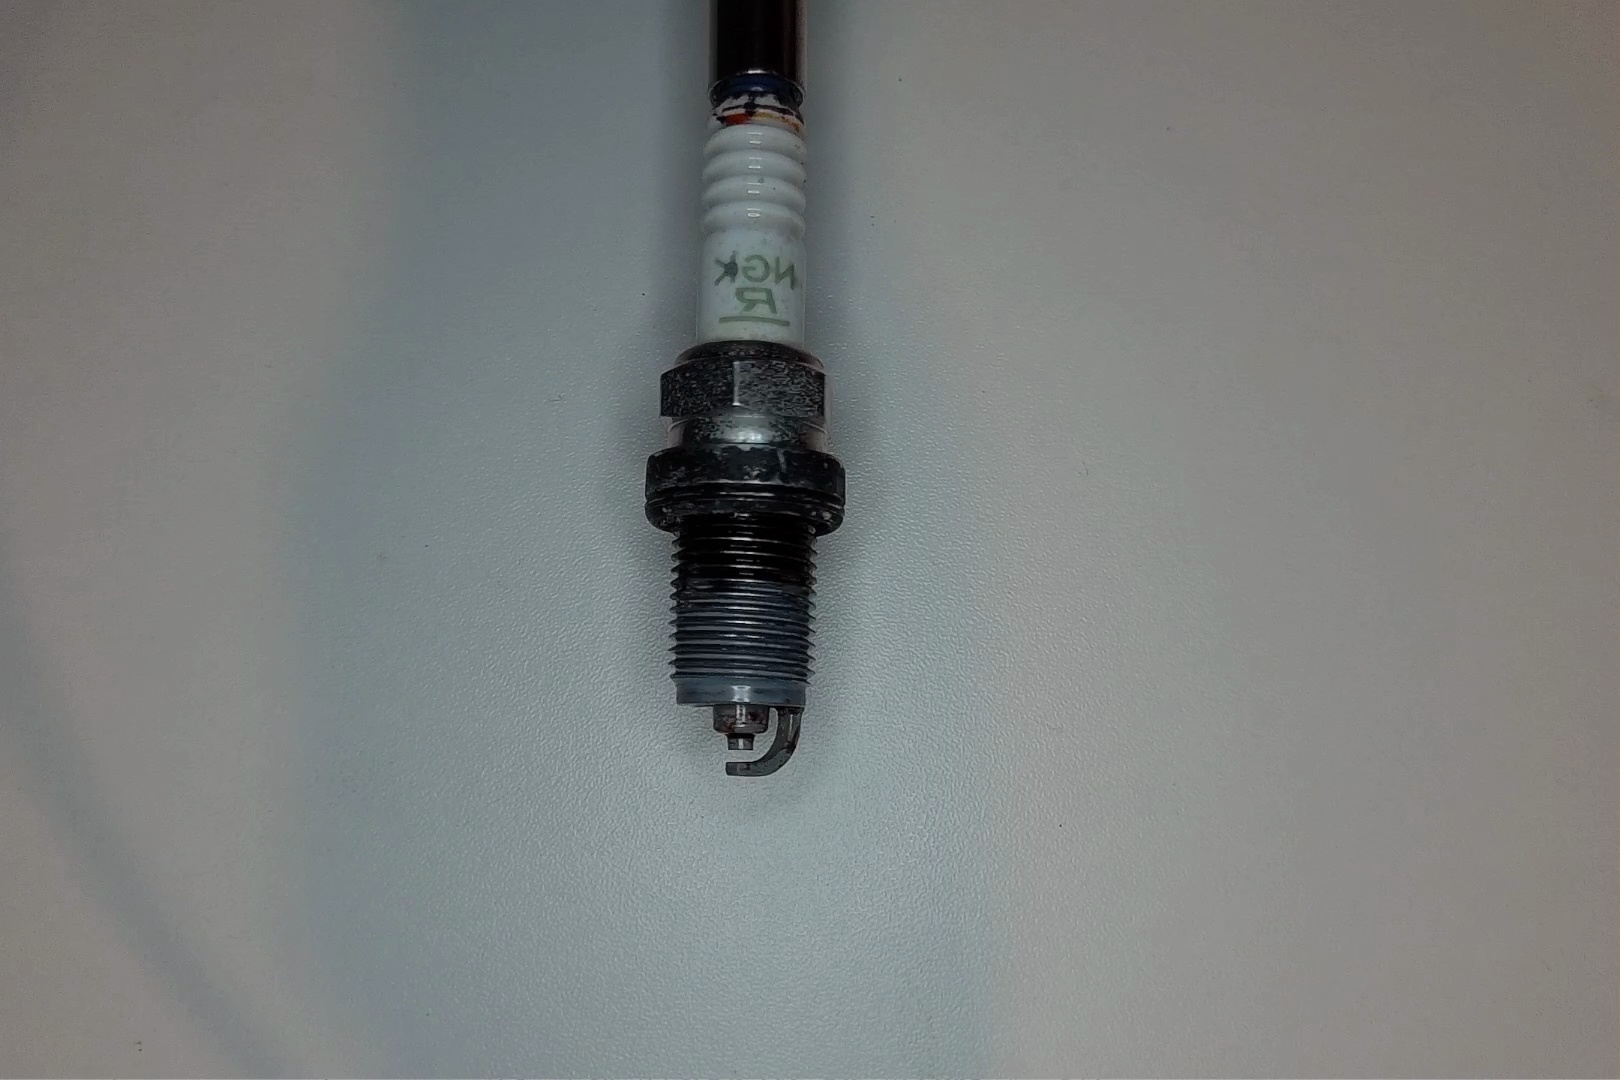
Label: anomaly